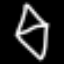
Label: diamond